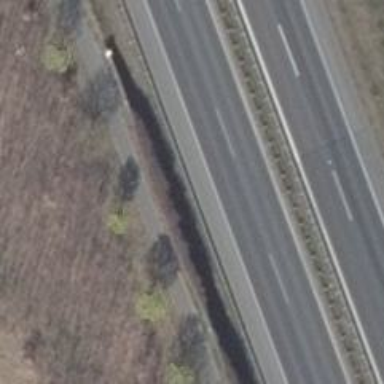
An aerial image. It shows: Trunk motorroad.